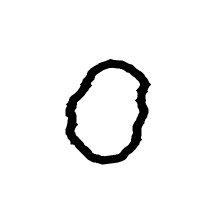
Shape: circle